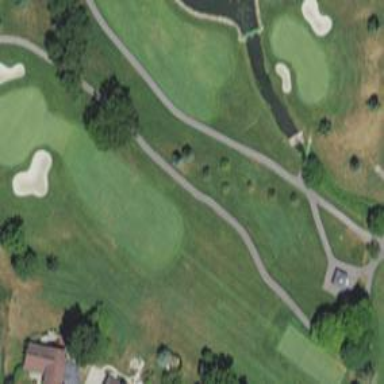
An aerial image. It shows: Service road designated as golf cart path.